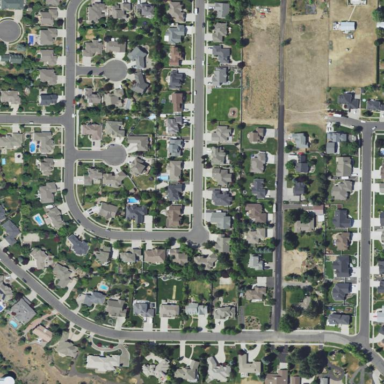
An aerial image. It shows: Residential area consisting of single-family homes.